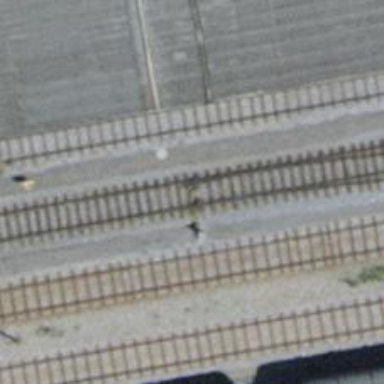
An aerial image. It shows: Railway switch.